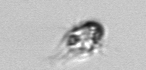
Label: Mesodinium